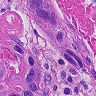
Metastatic tissue present: yes